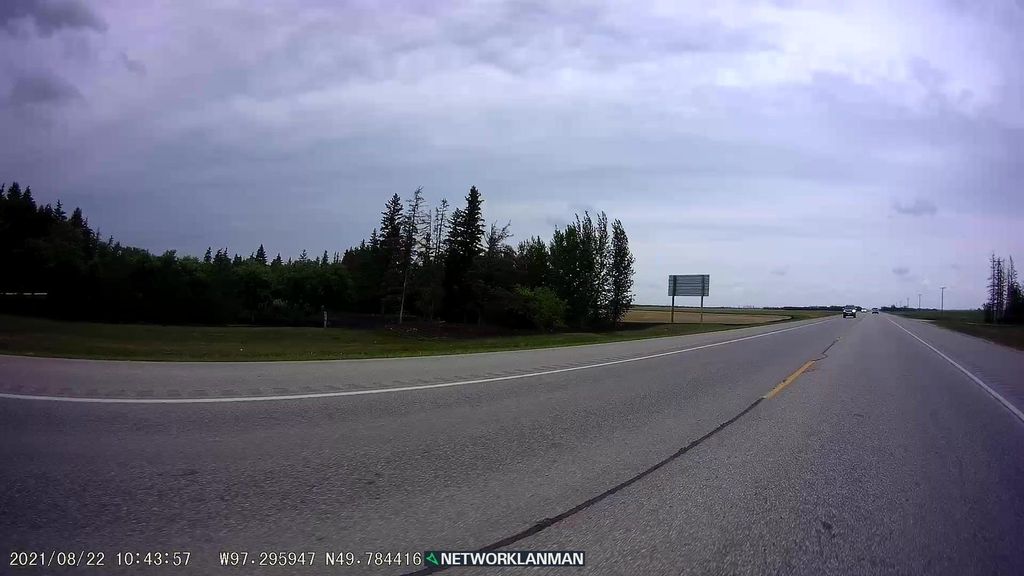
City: winnipeg